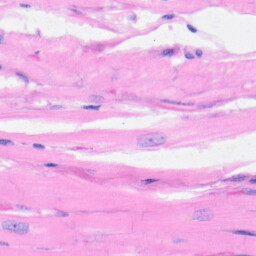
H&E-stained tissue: Heart